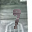
Label: 9